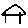
Label: house